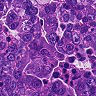
Metastatic tissue present: yes